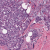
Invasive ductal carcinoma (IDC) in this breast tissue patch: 1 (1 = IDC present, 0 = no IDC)